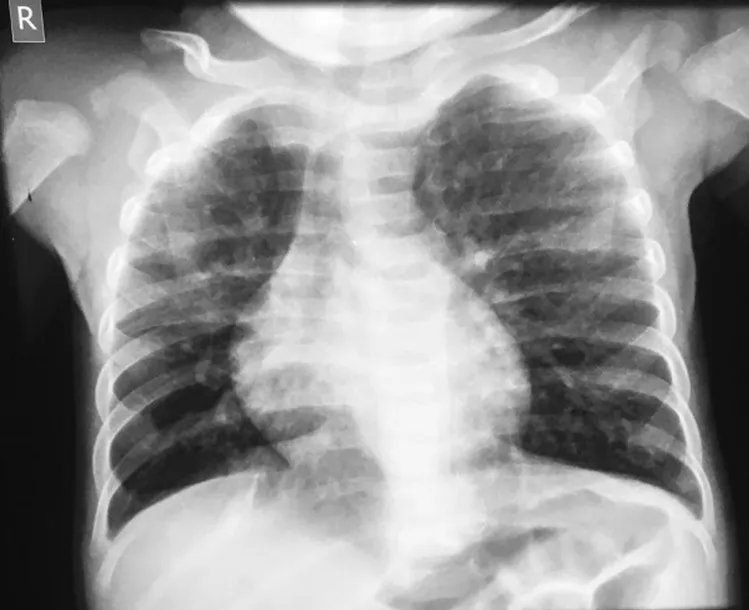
chest X-ray findings in a 2 months old ex-premature female child with T. ptyseos septicaemia.
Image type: radiology (x_ray)